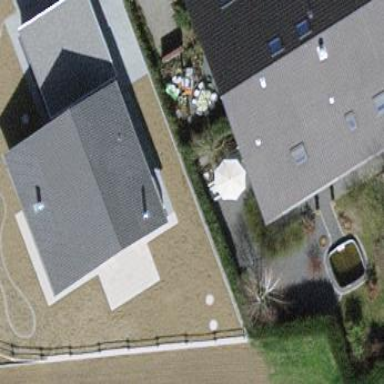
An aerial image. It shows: Simple and straightforward house.